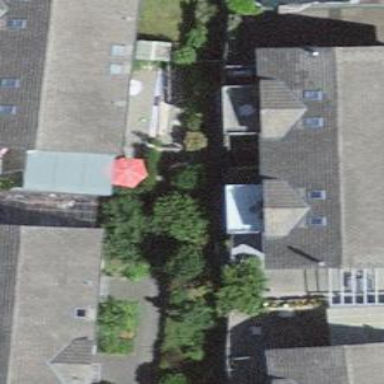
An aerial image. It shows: Terrace building.